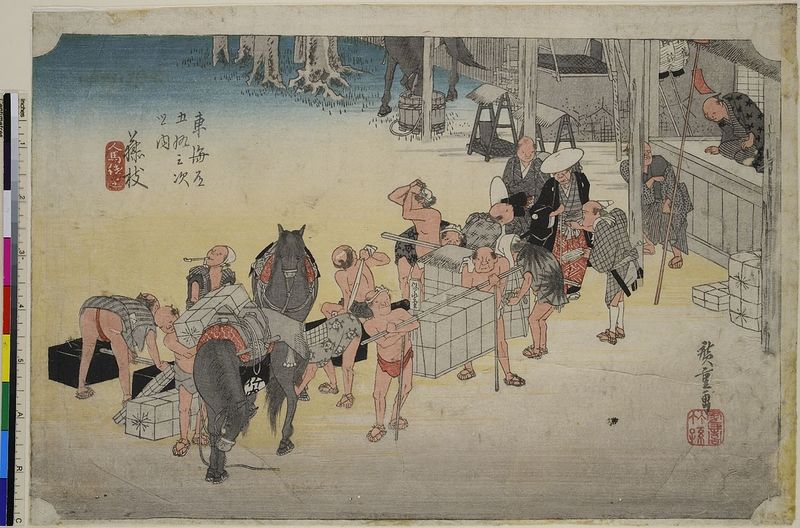
Titel: Fujieda: Beim Wechsel von Trägern und Pferden, Blatt 23 aus der Serie: Die 53 Stationen des Tokaido, Hoeido Edition
Künstler: Utagawa Hiroshige
Standort: Hamburg
Institution: Museum für Kunst und Gewerbe Hamburg
Schlagwörter: körper, nackt, gelb, grau, männer, zeichnung, rot, steine, tragen, pferd, pferde, holzschnitt, schrift, rast, schriftzeichen, arsch, druckgraphik, druckgrafik, chinesisch, china, zeit, reisende, farbholzschnitt, tourismus, reisen, reittiere, lasttiere, edo, reproduktionen, druckerzeugnisse, ukiyo, reisegepäck, gepäck